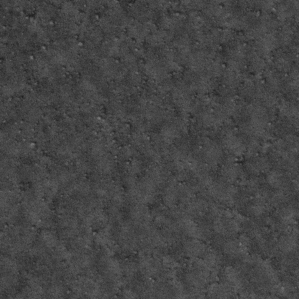
Label: frost